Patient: sex M, age 78
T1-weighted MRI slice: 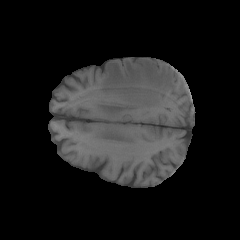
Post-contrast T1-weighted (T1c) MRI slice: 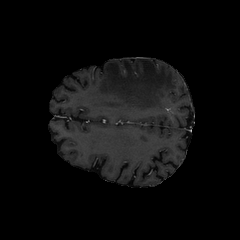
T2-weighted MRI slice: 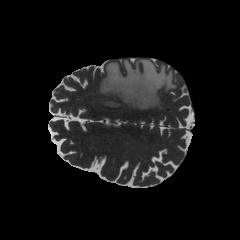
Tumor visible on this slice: yes
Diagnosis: Glioblastoma, IDH-wildtype
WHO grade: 4